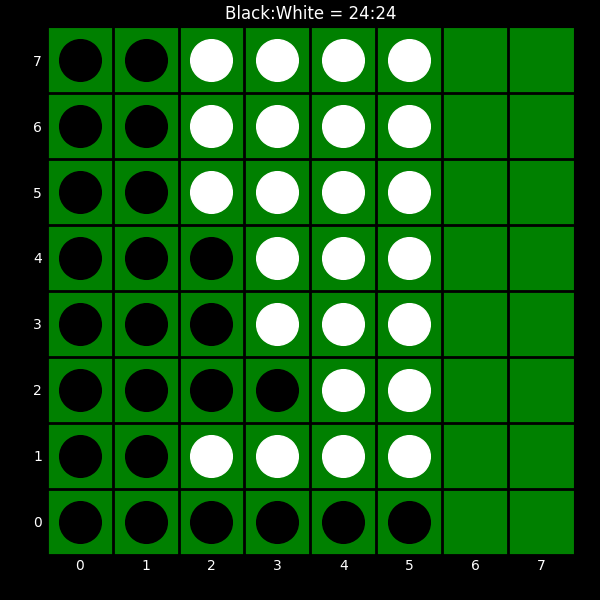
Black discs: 24
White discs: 24